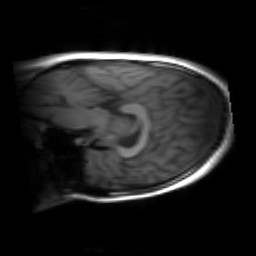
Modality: inplaneT1
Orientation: sagittal
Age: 26
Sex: female
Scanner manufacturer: siemens
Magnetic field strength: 3 T
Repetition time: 1.2 s
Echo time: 0.00251 s